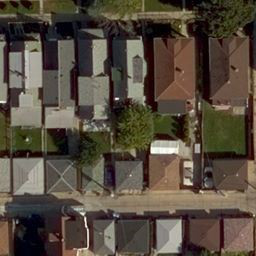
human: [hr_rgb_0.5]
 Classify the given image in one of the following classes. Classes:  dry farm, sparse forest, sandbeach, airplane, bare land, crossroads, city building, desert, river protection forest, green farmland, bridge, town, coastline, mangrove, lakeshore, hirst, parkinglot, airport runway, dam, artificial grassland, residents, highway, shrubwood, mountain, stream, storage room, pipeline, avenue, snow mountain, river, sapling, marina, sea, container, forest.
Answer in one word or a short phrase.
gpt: residents